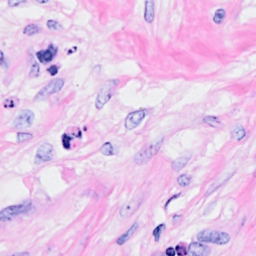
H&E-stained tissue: Breast